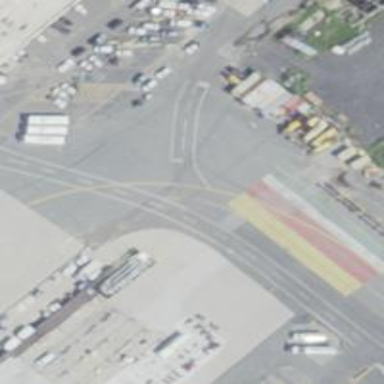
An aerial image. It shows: Taxiway at the airport with asphalt surface.